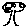
Label: tree